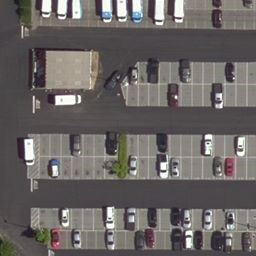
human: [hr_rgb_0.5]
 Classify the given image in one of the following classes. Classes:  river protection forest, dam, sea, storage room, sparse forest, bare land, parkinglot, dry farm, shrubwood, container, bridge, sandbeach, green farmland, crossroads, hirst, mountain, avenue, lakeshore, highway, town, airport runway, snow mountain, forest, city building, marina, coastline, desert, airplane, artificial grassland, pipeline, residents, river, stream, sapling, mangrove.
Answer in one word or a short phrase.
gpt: parkinglot